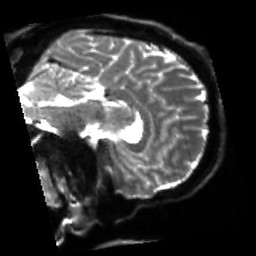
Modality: sbref
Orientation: sagittal
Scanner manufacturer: siemens
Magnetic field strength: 3 T
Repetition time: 4 s
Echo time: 0.0594 s